Question: I really hope you can help me solve this issue.. I am trying to run two different kinds of update query based on whether the old fields length was greater than one or not. The idea behind this is that when a user updates a product, it will append the ProductRef to the Search table which is used purely for searching.
So simply, if the string length of ProductRef is greater than 0, replace the old product ref with the new one. Otherwise, add the new product ref. Here is what I have so far but it seems to trigger an error -
'''
-- Update the ProductType UpdatedTS that corresponds with this product
-- The below section simply updates the main products UpdatedTS
UPDATE tbl_product_types
SET UpdatedTS = now()
WHERE ID = New.ProductTypeID;
IF ( SELECT Length(Old.ProductRef) > 0 )
BEGIN
-- We have already stored the product reference so run a replace
UPDATE tbl_product_type_search AS STable
SET 'STable.Search' = replace('Search',CONCAT(Old.ProductRef,' '),New.ProductRef)
WHERE 'STable.ProductTypeID' = Old.ProductTypeID
END
ELSE
BEGIN
-- We haven't yet stored the product reference, store it
UPDATE tbl_product_type_search AS STable
SET 'STable.Search' = CONCAT(NEW.ProductRef,' ','STable.Search')
WHERE STable.ProductTypeID = New.ProductTypeID
END
'''
For your reference, here is the relevant DB structure:

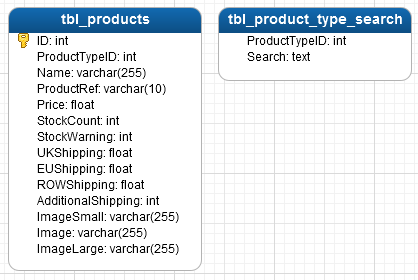
Answer: It seems that it is UPDATE trigger. Isn't it? If so, try this code (there were some syntax errors) -
'''
UPDATE
tbl_product_types
SET
UpdatedTS = NOW()
WHERE ID = NEW.ProductTypeID;
IF (SELECT length(Old.ProductRef) > 0) THEN
-- We have already stored the product reference so run a replace
UPDATE
tbl_product_type_search AS STable
SET
'STable.Search' = REPLACE('Search', CONCAT(Old.ProductRef, ' '), NEW.ProductRef)
WHERE
'STable.ProductTypeID' = OLD.ProductTypeID;
ELSE
-- We haven't yet stored the product reference, store it
UPDATE
tbl_product_type_search AS STable
SET
'STable.Search' = CONCAT(NEW.ProductRef, ' ', 'STable.Search')
WHERE
STable.ProductTypeID = NEW.ProductTypeID;
END IF;
'''
'''
UPDATE
tbl_product_type_search AS STable
SET
'STable.Search' =
IF(
LENGTH(OLD.ProductRef) > 0,
REPLACE('Search', CONCAT(OLD.ProductRef,' '), NEW.ProductRef),
CONCAT(NEW.ProductRef, ' ', 'STable.Search')
)
WHERE
LENGTH(OLD.ProductRef) > 0 AND 'STable.ProductTypeID' = OLD.ProductTypeID
OR
LENGTH(OLD.ProductRef) <= 0 AND STable.ProductTypeID = NEW.ProductTypeID
'''
'''
DELIMITER $$
CREATE TRIGGER trigger_name
AFTER UPDATE
ON table_name
FOR EACH ROW
BEGIN
UPDATE tbl_product_types...;
other statements...;
END
$$
DELIMITER ;
'''